Field crop: maize
Growth stage: 2
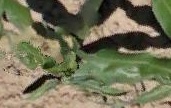
Species: maize